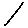
Label: line